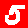
Digit: 5